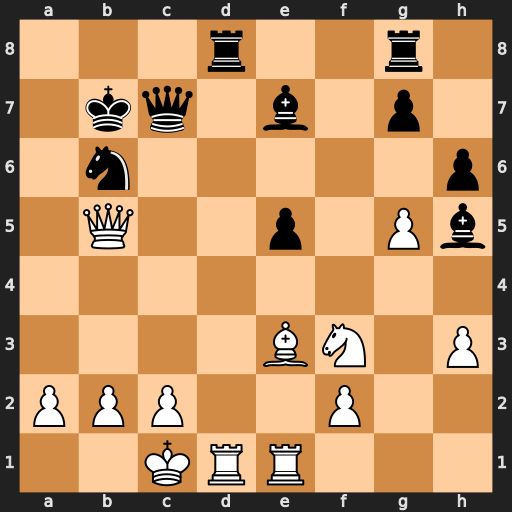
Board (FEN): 3r2r1/1kq1b1p1/1n5p/1Q2p1Pb/8/4BN1P/PPP2P2/2KRR3
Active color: w
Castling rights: -
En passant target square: -
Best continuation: Bxb6 Qxb6 Rd7+ Rxd7 Qxd7+ Kb8 Qxe7 Bxf3 Qf7 Rd8 Qxf3